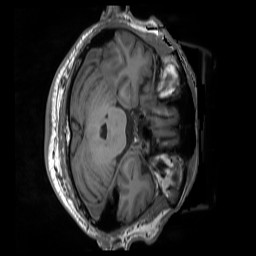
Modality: T1w
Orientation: axial
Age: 69
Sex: male
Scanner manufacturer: siemens
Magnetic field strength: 3 T
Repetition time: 1.55 s
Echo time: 0.00234 s